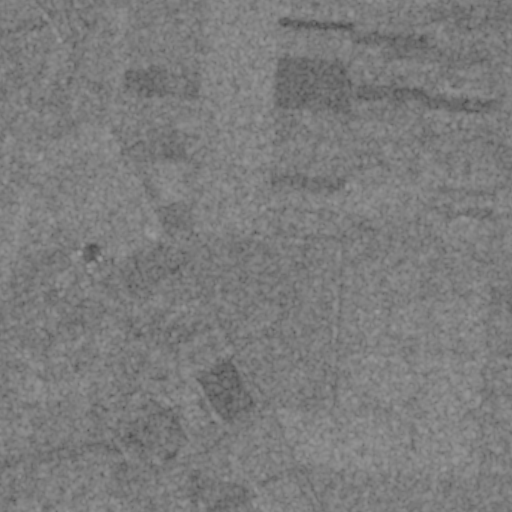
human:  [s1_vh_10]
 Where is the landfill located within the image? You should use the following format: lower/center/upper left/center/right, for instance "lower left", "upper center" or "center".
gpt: The landfill is located in the upper left of the image.
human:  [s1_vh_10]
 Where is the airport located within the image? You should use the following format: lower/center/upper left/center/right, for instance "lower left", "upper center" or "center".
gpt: There is no airport in the image.

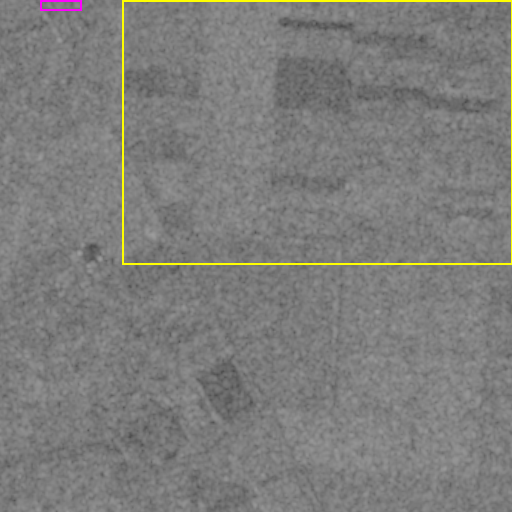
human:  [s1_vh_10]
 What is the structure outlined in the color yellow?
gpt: The structure outlined in yellow is a crop field.
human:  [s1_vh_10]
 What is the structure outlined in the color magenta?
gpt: The structure outlined in magenta is a landfill.
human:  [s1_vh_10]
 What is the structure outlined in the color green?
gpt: There is no green outline.